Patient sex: F
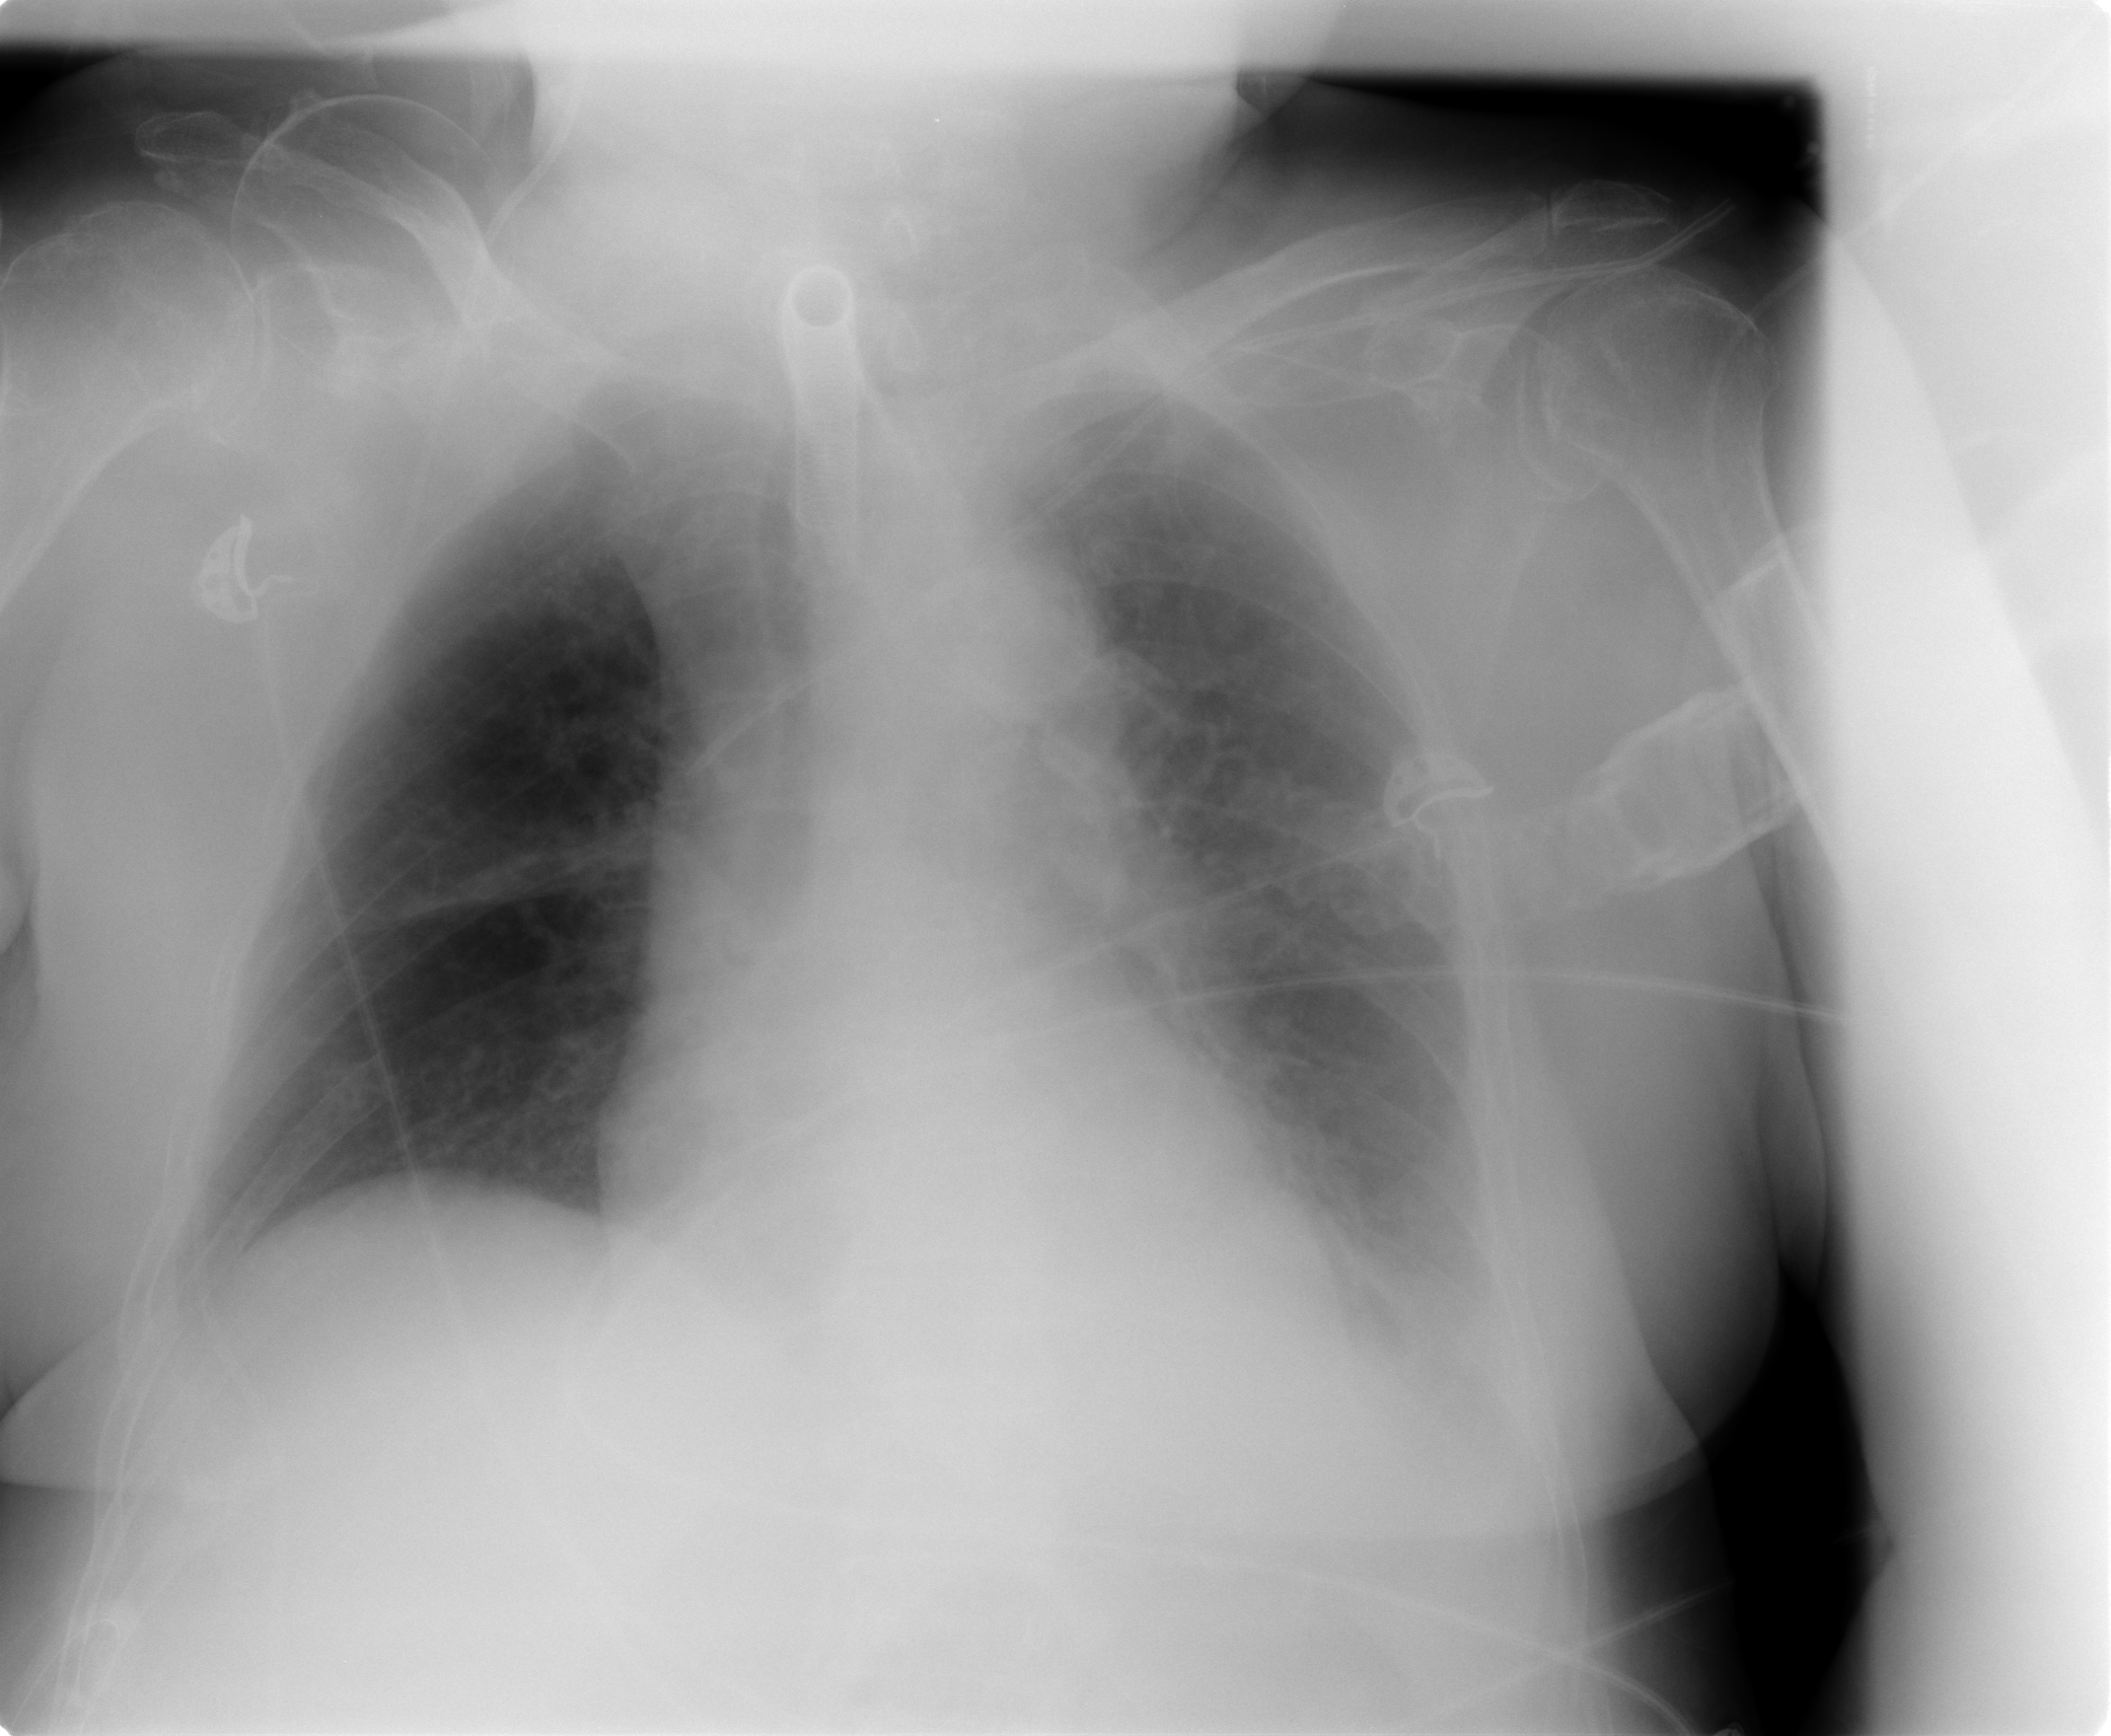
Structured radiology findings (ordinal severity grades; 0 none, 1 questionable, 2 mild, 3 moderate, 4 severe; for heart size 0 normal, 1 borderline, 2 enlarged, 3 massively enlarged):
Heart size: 2
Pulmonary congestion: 2
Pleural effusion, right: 0
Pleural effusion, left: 2
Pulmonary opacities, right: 0
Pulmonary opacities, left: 2
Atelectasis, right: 2
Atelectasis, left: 2